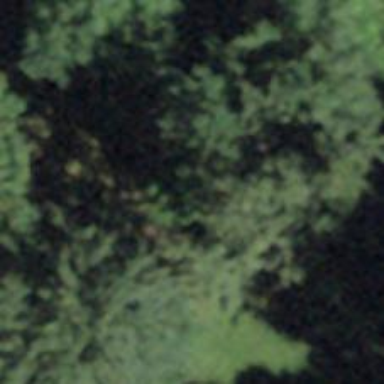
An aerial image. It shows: Brown bench.